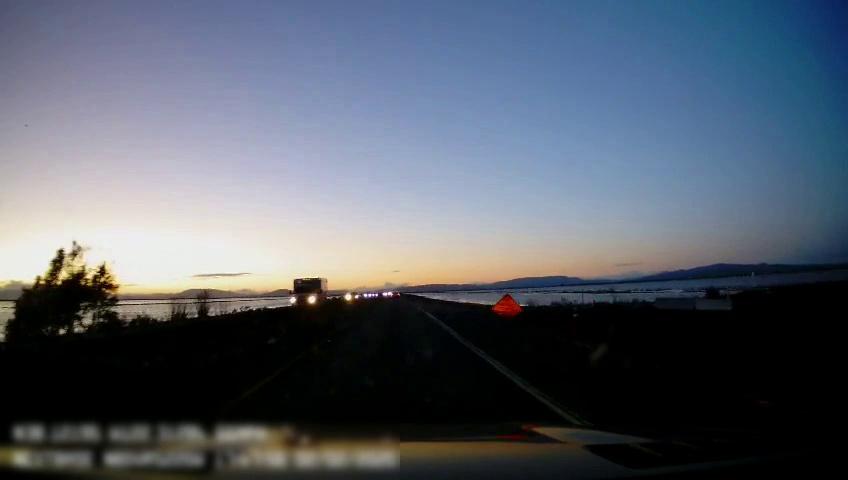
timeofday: Dusk/Dawn/Twilight
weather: Sunny
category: Drivable Space
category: Vehicles | Truck
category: Vehicles | Car
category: Vehicles | Car
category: Lanes | Current Lane
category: Lanes | Current Lane
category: Traffic | Signs